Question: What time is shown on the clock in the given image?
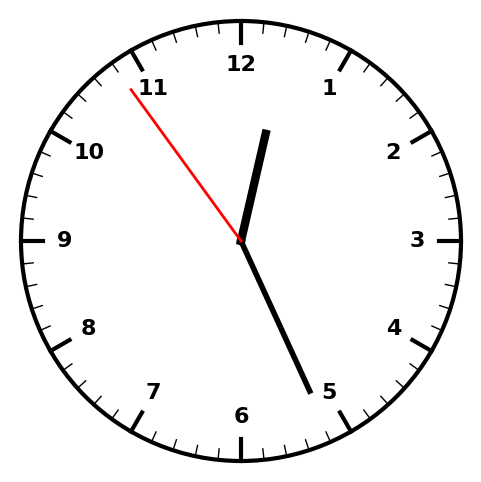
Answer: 12:25:54